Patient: sex M, age 71
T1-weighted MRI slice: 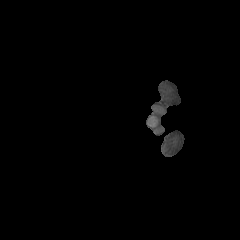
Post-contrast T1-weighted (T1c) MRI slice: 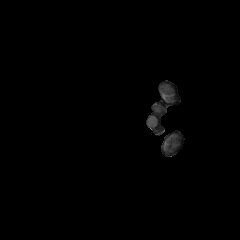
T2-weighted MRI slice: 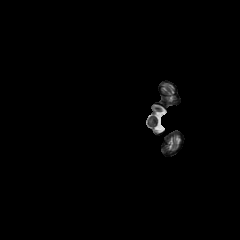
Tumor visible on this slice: no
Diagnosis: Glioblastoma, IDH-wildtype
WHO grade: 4